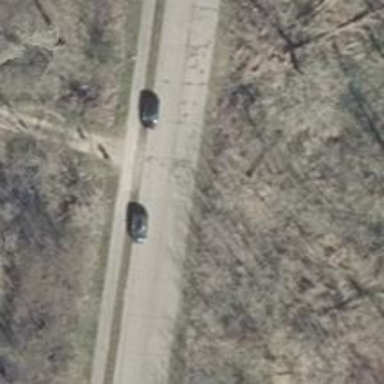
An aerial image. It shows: Unclassified road with concrete plates surface.